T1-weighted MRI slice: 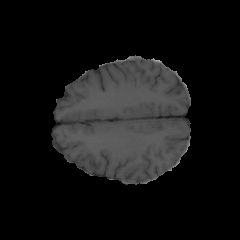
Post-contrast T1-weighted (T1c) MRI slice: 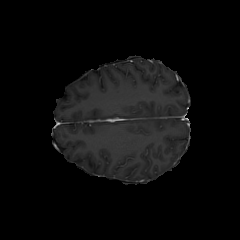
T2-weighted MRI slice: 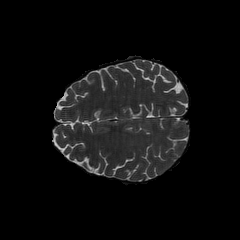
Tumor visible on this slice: no